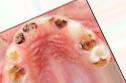
Condition: Caries